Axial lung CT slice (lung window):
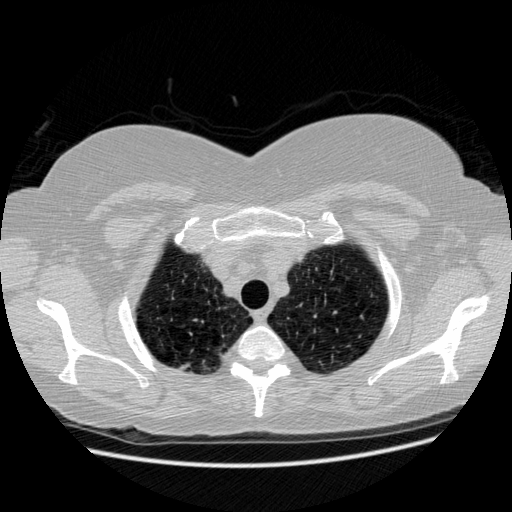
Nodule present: no